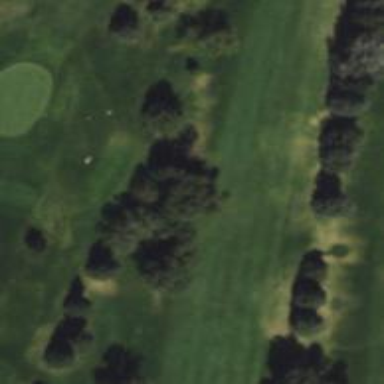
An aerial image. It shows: View of golf hole.